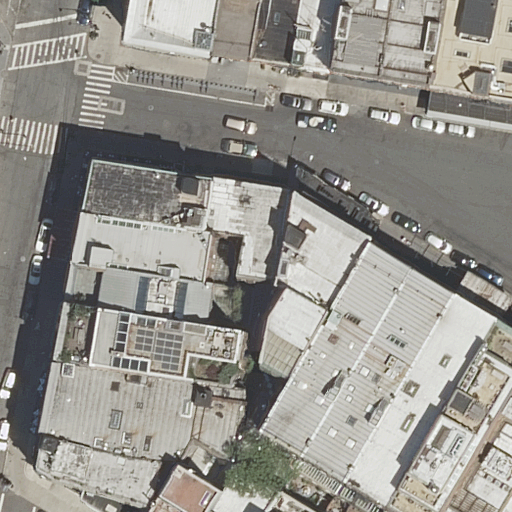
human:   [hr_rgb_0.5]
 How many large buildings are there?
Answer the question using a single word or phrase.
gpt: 1

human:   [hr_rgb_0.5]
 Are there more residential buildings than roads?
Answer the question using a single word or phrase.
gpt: yes

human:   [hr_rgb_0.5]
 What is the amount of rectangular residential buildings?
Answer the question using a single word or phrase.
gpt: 19

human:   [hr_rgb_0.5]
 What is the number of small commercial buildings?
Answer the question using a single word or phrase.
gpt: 0

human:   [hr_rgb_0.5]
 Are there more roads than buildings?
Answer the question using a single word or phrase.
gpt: no

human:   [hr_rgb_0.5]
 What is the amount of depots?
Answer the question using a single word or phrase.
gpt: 0

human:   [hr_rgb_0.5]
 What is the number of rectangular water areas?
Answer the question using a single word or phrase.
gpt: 0

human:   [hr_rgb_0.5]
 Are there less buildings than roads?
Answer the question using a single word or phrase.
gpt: no

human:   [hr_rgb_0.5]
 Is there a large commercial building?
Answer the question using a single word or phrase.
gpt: no

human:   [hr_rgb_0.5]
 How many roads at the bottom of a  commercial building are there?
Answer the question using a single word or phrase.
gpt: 0

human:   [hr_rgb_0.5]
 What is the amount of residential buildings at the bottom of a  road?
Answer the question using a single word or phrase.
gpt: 18

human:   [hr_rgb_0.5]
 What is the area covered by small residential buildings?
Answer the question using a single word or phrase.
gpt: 521m2

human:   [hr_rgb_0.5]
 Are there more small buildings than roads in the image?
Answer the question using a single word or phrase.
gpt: yes

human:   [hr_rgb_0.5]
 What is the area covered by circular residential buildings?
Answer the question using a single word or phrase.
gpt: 0m2

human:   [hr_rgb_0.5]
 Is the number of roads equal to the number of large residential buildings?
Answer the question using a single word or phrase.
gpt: no

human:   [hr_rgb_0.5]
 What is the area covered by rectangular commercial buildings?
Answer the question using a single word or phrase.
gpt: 0m2

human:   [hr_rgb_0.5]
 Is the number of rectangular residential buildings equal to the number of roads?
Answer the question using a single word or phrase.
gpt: no

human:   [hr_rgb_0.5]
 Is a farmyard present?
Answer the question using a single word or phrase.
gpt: no

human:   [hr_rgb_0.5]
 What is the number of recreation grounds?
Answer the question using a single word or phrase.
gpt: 0

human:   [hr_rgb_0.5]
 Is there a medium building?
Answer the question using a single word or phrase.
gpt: yes

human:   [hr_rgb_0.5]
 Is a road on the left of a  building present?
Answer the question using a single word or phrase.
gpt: yes

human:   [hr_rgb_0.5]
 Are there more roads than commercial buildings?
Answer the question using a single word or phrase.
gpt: yes

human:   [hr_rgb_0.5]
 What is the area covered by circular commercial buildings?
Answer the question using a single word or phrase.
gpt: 0m2

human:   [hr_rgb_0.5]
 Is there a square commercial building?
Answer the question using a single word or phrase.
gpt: no

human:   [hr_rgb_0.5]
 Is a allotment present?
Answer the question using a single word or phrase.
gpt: no

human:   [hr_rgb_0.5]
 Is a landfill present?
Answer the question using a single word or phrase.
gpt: no

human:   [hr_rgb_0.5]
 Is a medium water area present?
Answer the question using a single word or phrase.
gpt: no

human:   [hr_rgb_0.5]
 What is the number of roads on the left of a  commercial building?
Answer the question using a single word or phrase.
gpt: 0

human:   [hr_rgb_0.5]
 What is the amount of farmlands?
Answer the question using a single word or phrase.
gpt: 0

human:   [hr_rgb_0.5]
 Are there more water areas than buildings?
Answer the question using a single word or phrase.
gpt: no

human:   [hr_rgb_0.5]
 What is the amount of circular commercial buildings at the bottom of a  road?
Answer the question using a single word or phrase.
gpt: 0

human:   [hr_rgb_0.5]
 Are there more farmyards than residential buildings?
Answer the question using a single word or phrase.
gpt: no

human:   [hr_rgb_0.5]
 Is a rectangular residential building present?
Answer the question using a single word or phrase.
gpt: yes

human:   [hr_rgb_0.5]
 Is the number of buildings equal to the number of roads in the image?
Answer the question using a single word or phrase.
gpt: no

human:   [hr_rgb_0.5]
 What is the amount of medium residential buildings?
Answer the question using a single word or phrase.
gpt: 14

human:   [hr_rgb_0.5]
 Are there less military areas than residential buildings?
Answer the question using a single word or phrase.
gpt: yes